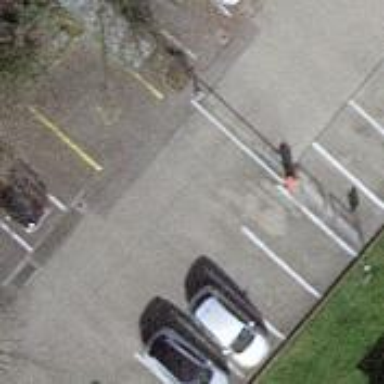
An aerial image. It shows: Road serving as parking aisle.